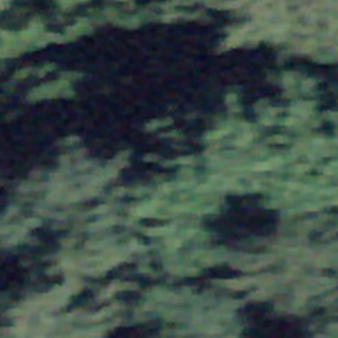
Label: other